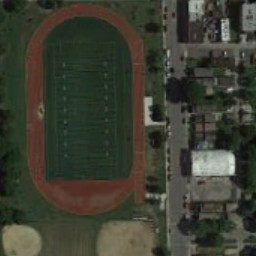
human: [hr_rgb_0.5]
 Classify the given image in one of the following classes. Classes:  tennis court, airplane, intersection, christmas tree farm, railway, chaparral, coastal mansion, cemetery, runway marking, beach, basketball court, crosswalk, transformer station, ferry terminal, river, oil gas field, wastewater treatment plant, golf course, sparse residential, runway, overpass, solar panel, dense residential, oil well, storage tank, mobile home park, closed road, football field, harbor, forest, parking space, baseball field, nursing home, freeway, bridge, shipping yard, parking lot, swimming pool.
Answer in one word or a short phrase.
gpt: football field